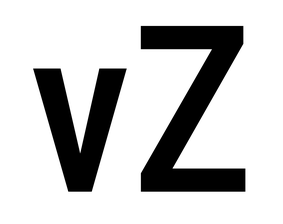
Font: Roboto_Condensed_Medium